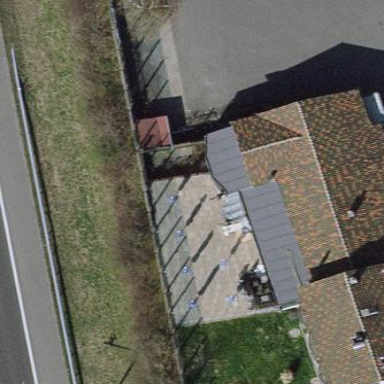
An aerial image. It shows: Restaurant in building.